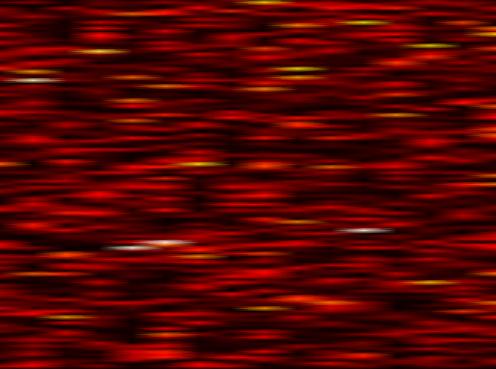
Label: UFMC